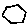
Label: hexagon